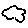
Label: cloud